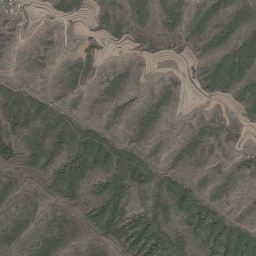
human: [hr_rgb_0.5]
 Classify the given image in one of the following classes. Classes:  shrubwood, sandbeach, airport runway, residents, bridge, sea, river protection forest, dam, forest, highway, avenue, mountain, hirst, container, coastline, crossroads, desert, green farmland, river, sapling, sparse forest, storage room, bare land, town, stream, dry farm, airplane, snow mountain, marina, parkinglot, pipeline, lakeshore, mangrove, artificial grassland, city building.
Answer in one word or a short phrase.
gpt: mountain